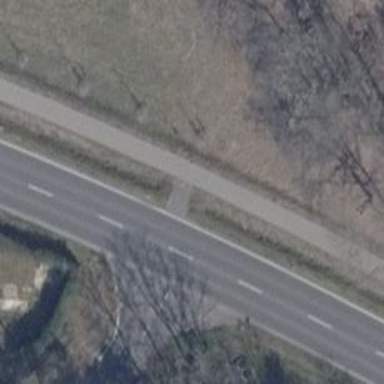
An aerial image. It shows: Asphalt road classified as primary highway.